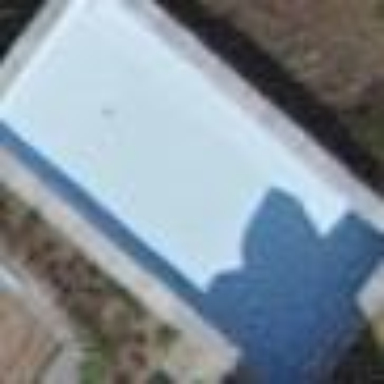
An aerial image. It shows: Swimming pool located in leisure land.